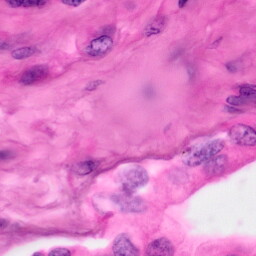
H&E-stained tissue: Pancreatic